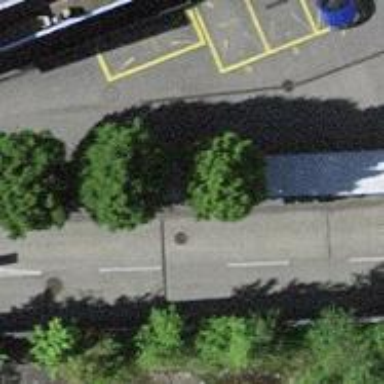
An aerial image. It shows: Bicycle parking area.